Interaction volume radius: 10 \u00c5
Interaction volume height: 30 \u00c5
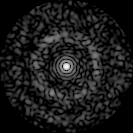
Disorder parameter: 0.8357